Question: I see strange behavior of simple buttons, when their text splits on several lines. I have it in more complex situation, but even in the simplest one it happens. With this layout:
'''
<?xml version="1.0" encoding="utf-8"?>
<LinearLayout xmlns:android="http://schemas.android.com/apk/res/android"
android:layout_width="match_parent" android:layout_height="match_parent">
<Button android:layout_width="100dip" android:layout_height="70dip" android:text="111" />
<Button android:layout_width="100dip" android:layout_height="70dip" android:text="111 222 333" />
<Button android:layout_width="100dip" android:layout_height="70dip" android:text="111 222 333 444 555 666" />
<Button android:layout_width="100dip" android:layout_height="70dip" android:text="111" />
</LinearLayout>
'''
the result is:
Buttons go down and down with every next line of text. I want them in a line. Is this an android bug and how to fix it?
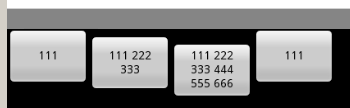
Answer: Try this:
'''
<?xml version="1.0" encoding="utf-8"?>
<LinearLayout xmlns:android="http://schemas.android.com/apk/res/android"
android:layout_width="fill_parent"
android:layout_height="fill_parent"
android:orientation="vertical" >
<LinearLayout
android:layout_width="fill_parent"
android:layout_height="wrap_content"
android:orientation="horizontal" >
<Button
android:layout_width="100dip"
android:layout_height="70dip"
android:layout_gravity="center"
android:text="111" />
<Button
android:layout_width="100dip"
android:layout_height="70dip"
android:layout_gravity="center"
android:text="111 222 333" />
<Button
android:layout_width="100dip"
android:layout_height="70dip"
android:layout_gravity="center"
android:text="111 222 333 444 555 666" />
<Button
android:layout_width="100dip"
android:layout_height="70dip"
android:layout_gravity="center"
android:text="111" />
</LinearLayout>
</LinearLayout>
'''